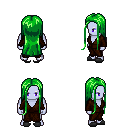
a pixel art fantasy rpg character, male body template, dark elf, purple skin, brown robe, white pants, green extra-long hairstyle, gray slippers, four views (front, back, left, right), 2x2 character sprite sheet, small pixel art, hard edges, no anti-aliasing